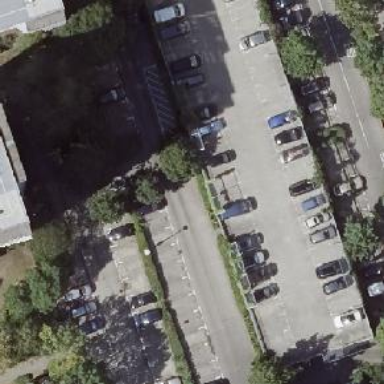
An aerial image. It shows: Multi-storey parking building with flat roof shape.